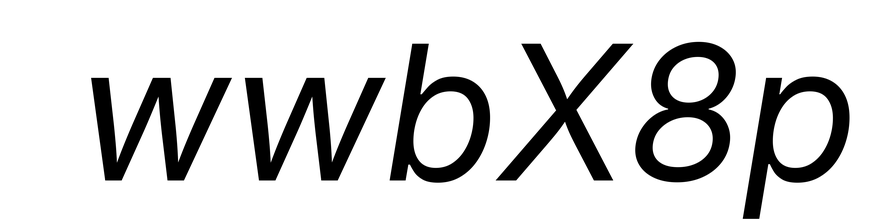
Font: Inter-Italic_Italic